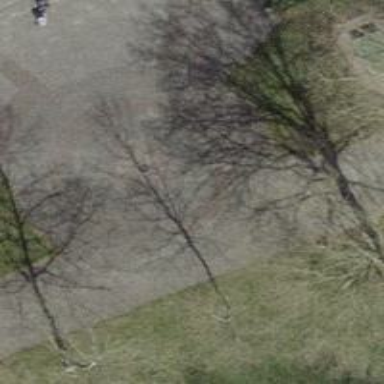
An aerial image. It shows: Cobblestone footway.